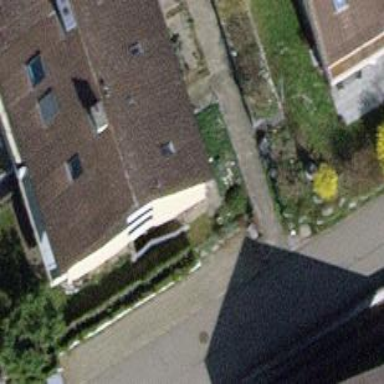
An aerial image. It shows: Terrace building.